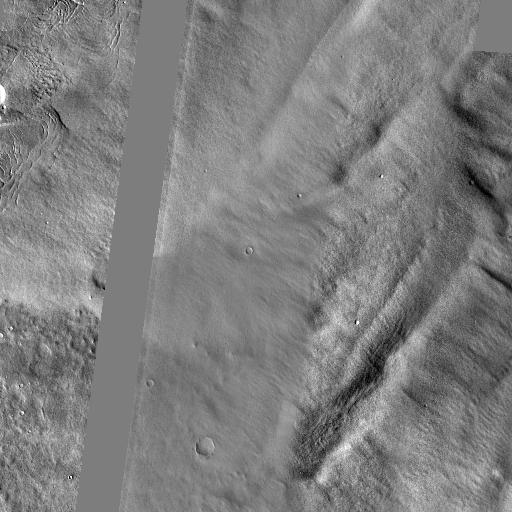
Crater classes present: Background, Other, Buried